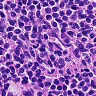
Metastatic tissue present: no